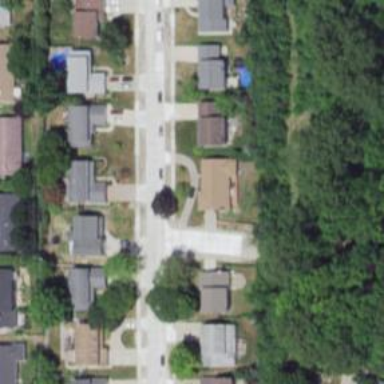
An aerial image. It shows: Driveway.